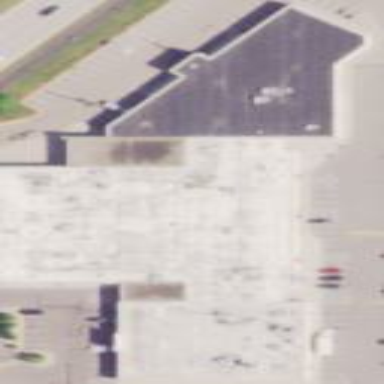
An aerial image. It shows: Mall building.